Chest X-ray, PA view. Patient: 52 years old, sex F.
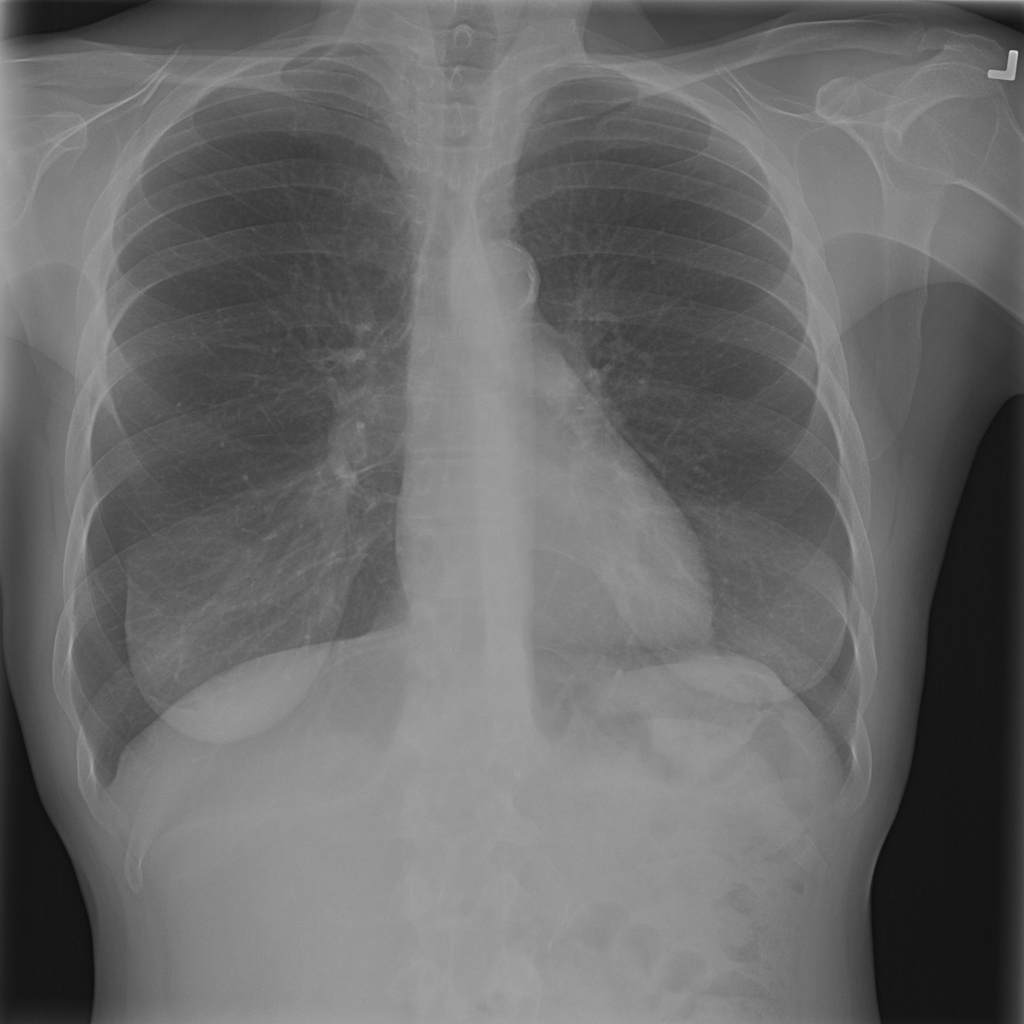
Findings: No Finding